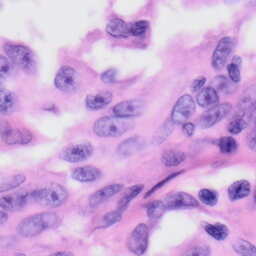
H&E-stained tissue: Skin